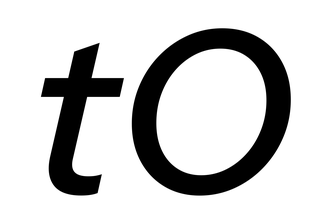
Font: InstrumentSans-Italic_Medium_Italic